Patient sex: F
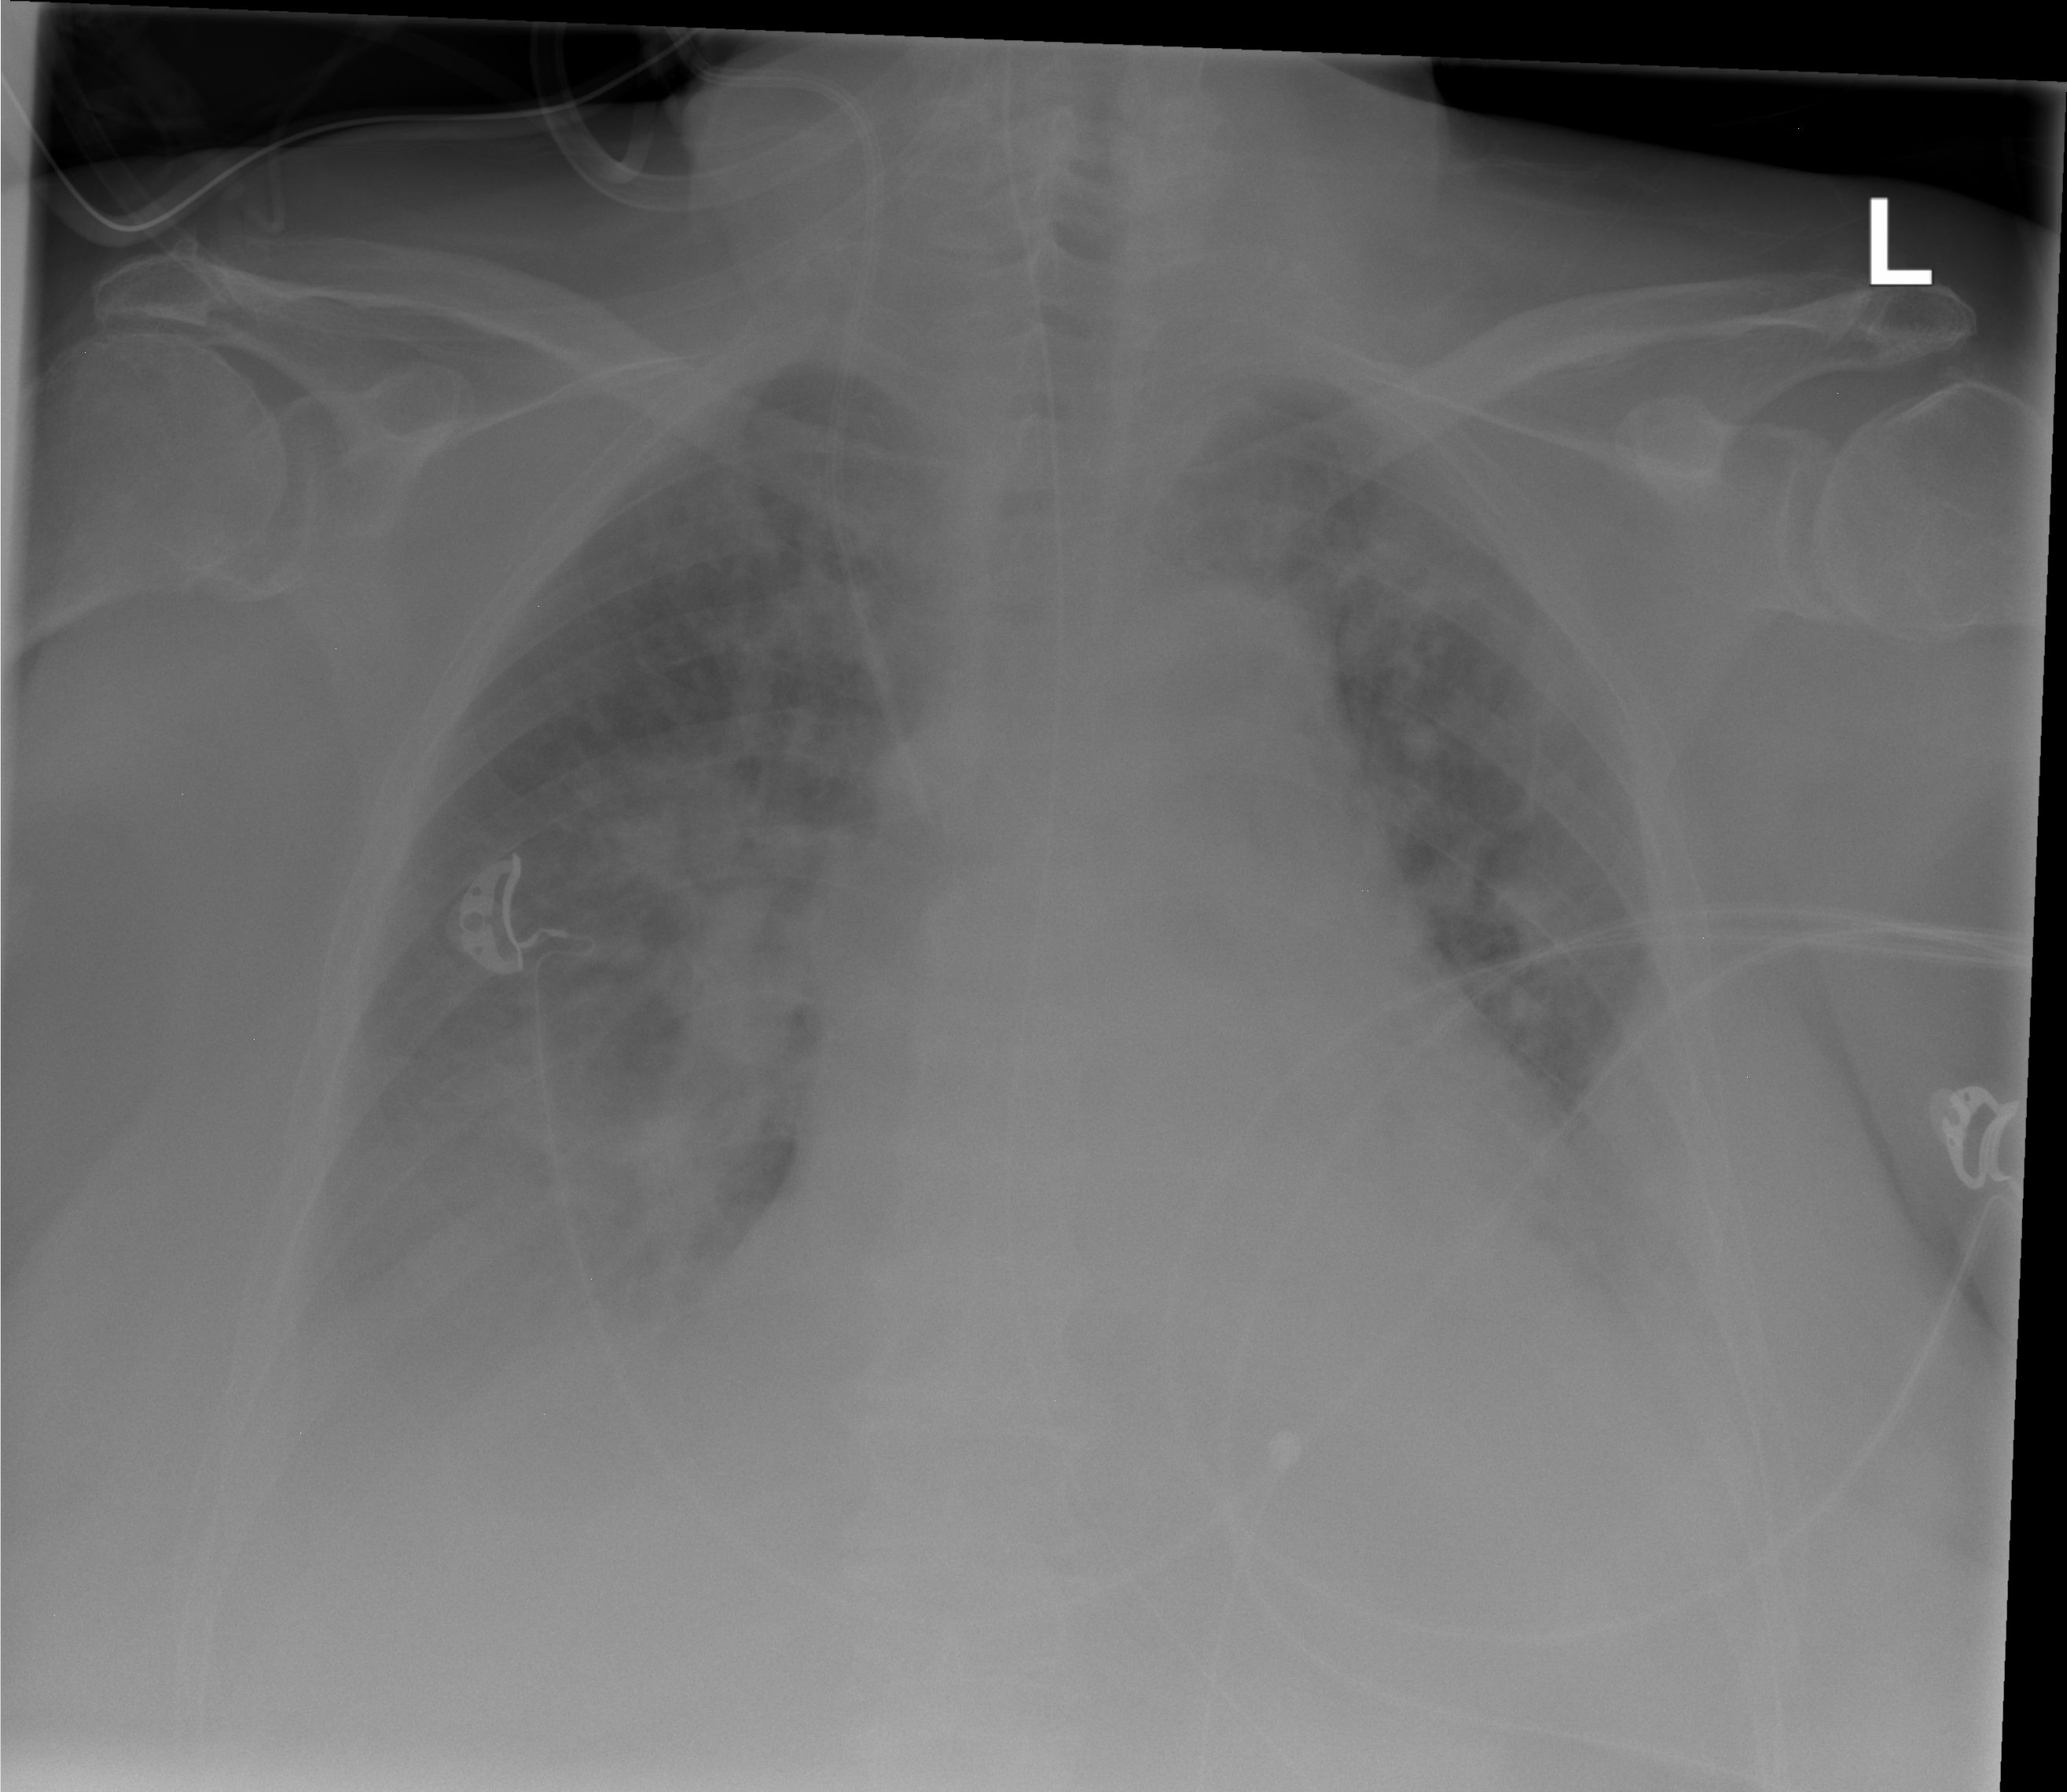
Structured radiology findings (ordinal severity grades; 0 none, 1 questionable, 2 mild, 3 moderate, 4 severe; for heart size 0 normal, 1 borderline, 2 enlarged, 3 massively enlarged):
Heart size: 2
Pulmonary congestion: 2
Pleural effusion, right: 2
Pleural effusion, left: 2
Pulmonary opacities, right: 3
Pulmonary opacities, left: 3
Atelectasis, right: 2
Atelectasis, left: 2